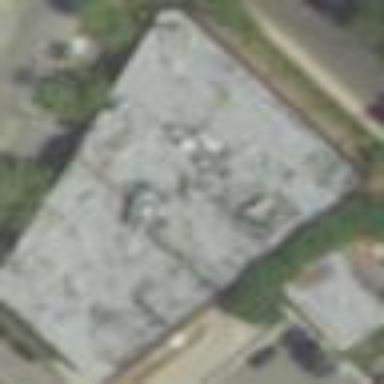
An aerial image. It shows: Commercial building.